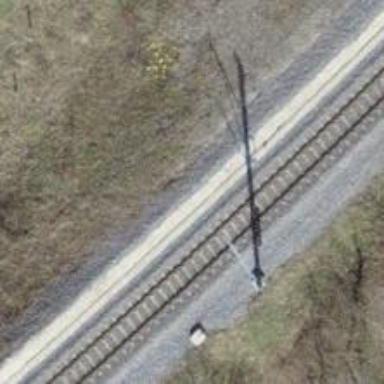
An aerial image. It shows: Narrow-gauge railway track electrified by contact line.